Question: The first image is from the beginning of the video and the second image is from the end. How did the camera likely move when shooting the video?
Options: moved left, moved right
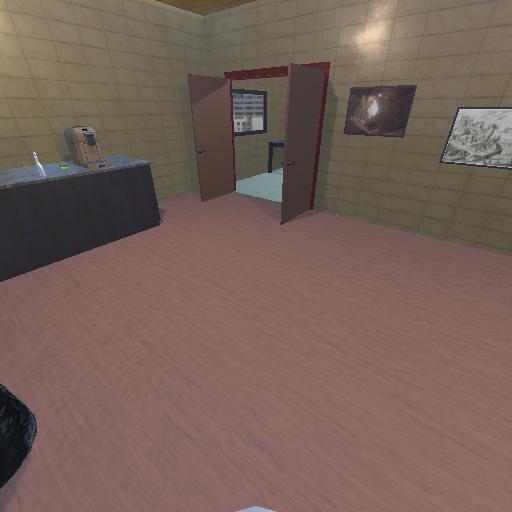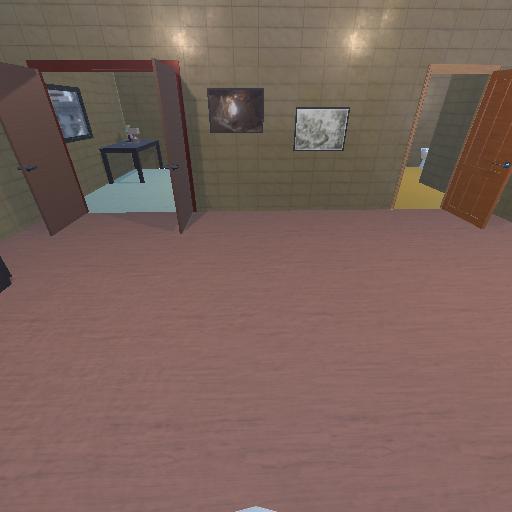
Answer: moved left